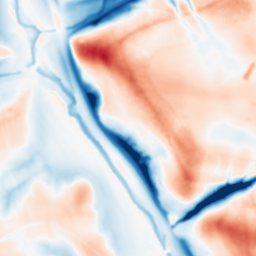
Category: multiscale
Decomposition family: dog_multiscale
Decomposition parameters: sigma_ratio: 2
n_scales: 4
base_sigma: 1
Upsampling method: bspline
Upsampling parameters: scale: 4
Upsampling scale: 4